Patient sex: M
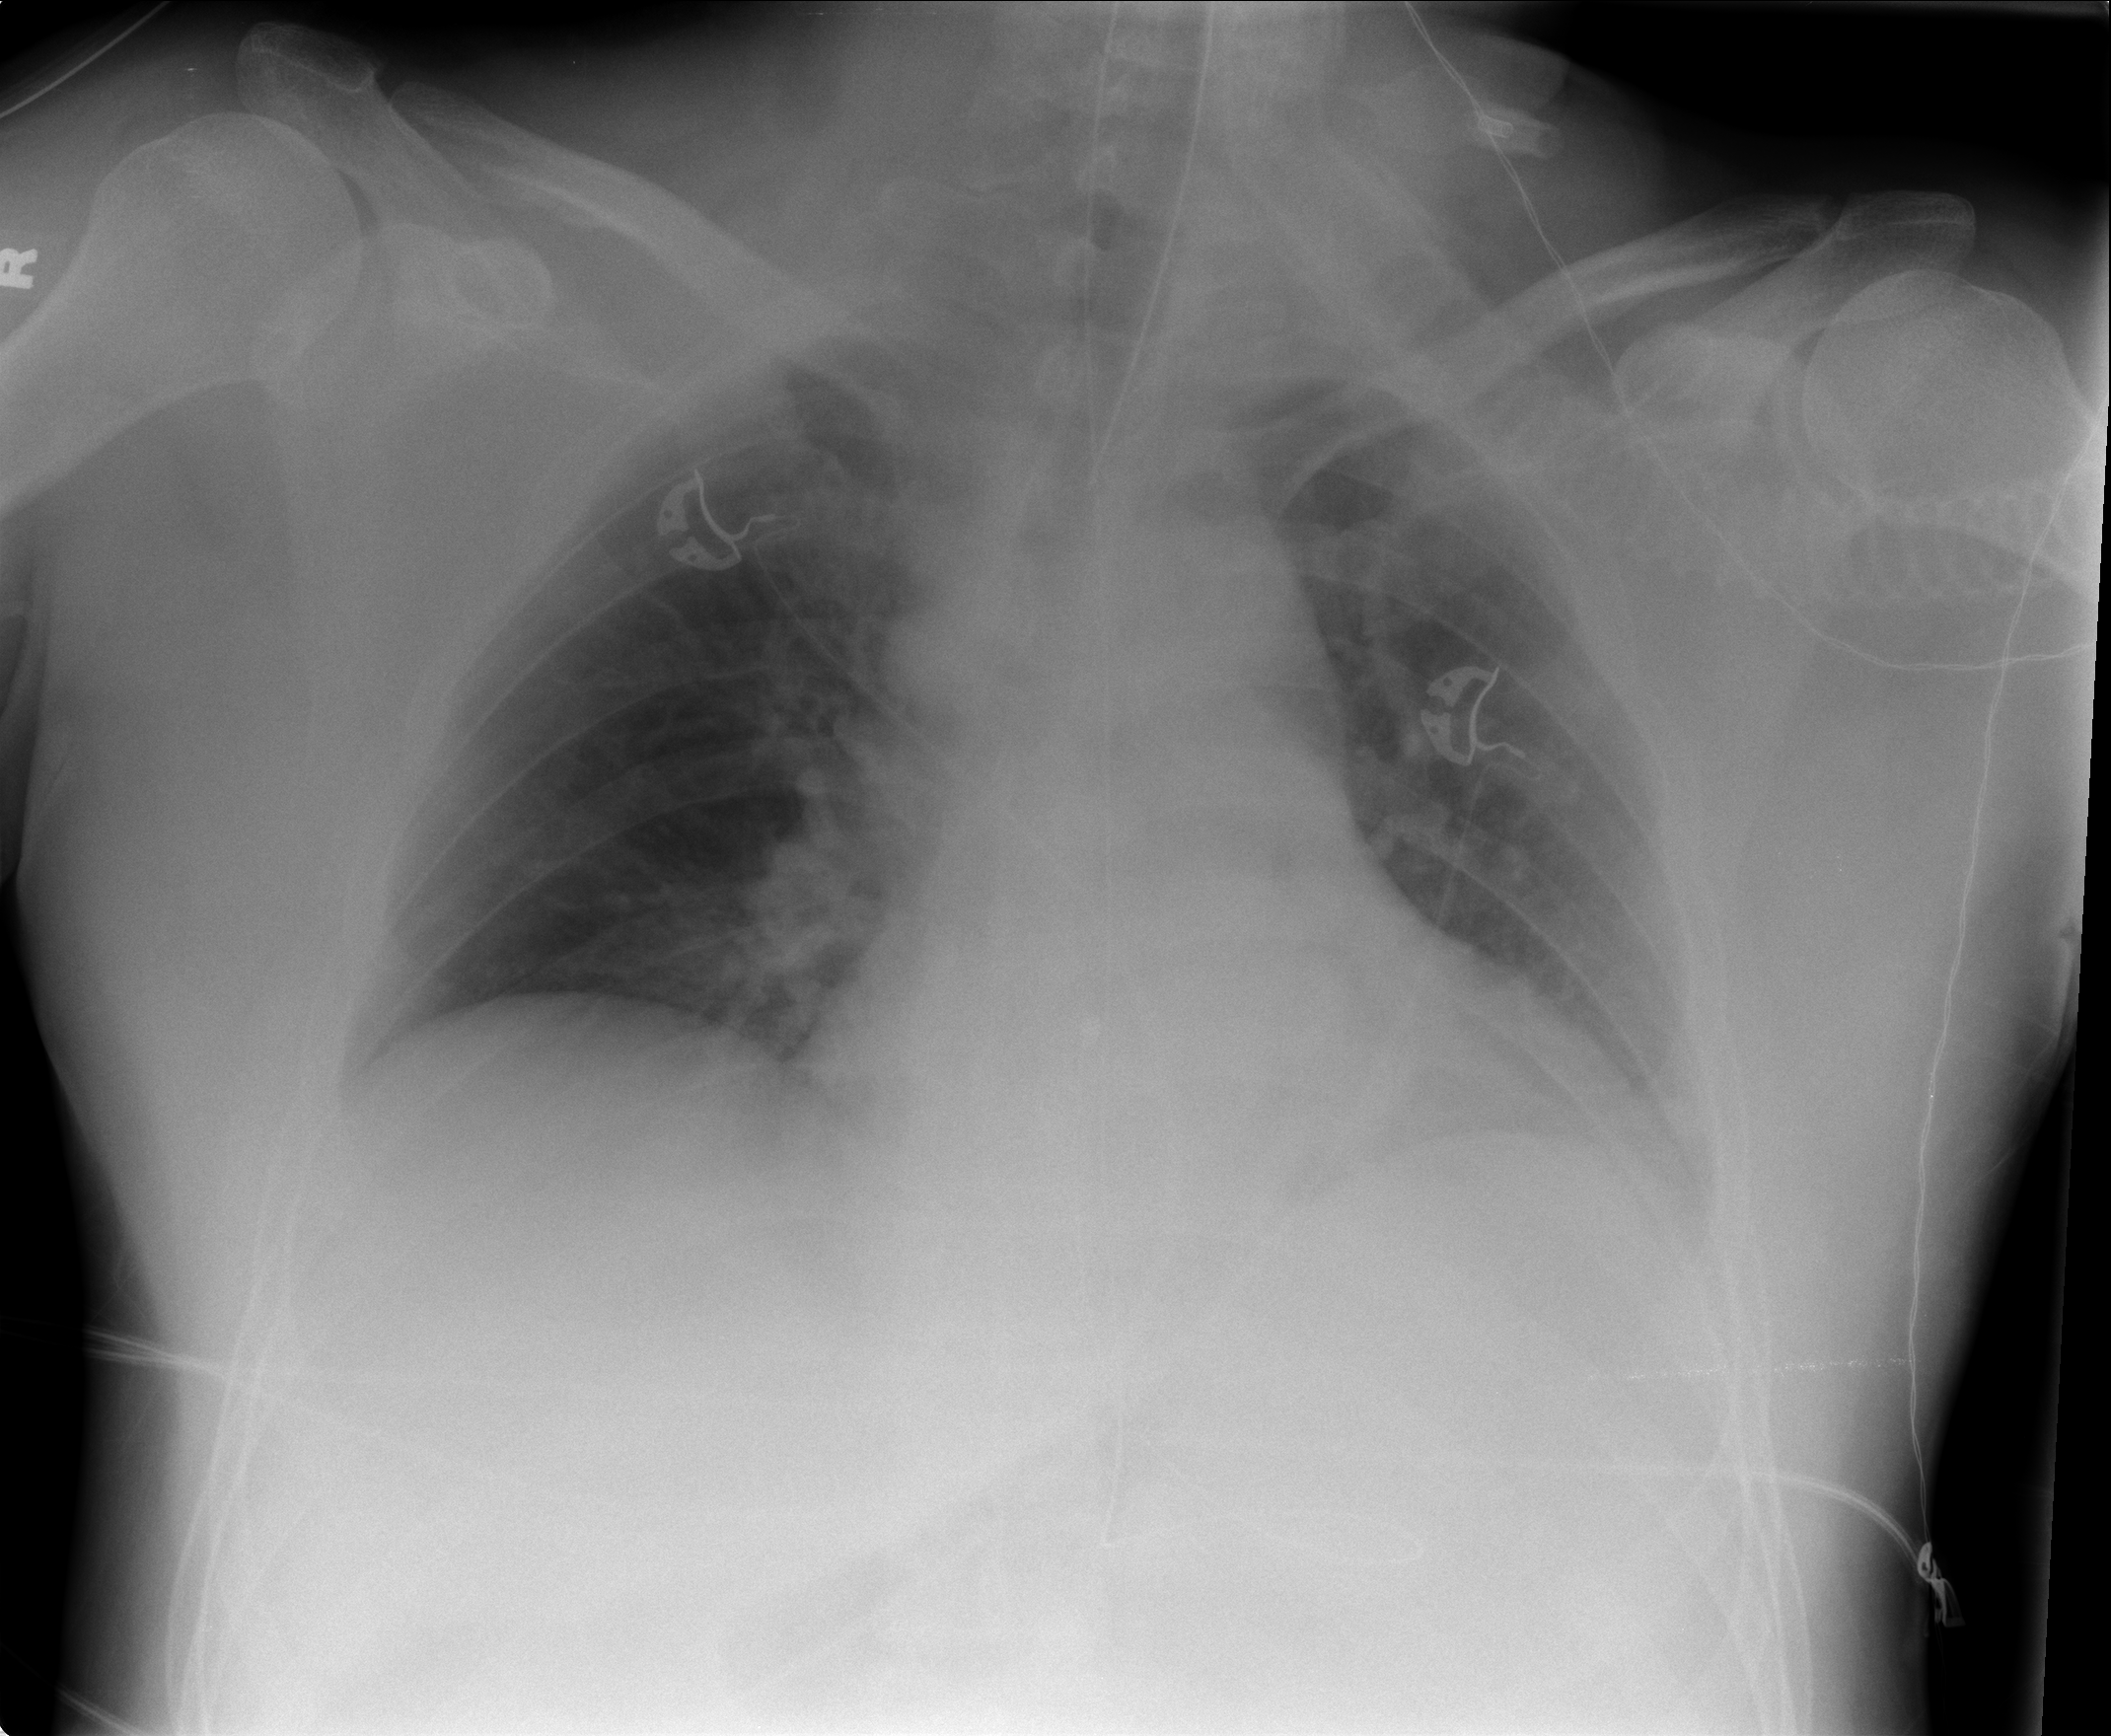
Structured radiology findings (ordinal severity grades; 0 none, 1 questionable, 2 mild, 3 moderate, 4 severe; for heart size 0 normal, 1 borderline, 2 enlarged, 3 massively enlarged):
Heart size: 1
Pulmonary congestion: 2
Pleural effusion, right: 0
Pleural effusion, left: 0
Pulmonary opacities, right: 0
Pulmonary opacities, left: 2
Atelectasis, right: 0
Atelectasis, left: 2